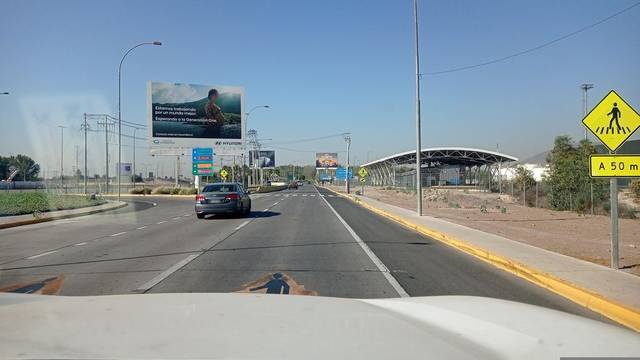
Region: Chile
Coordinates: -33.407, -70.795